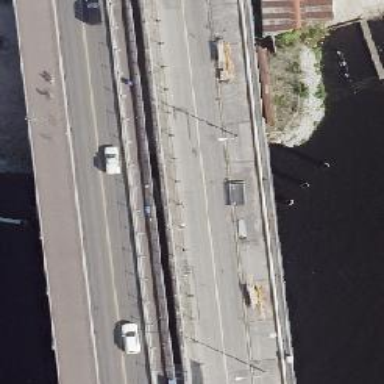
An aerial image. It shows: Pier serving as support for man-made bridge.